Question: THE PROGRAM:
This is a program that attempts to create a gibberish statement after being given a list of starting words of a sentence (seedBank) and a dictionary of word pairs (pairs) which contains information from a text file as to which words follow which.
An example for a text.txt file containing 'This is a cat. He is a dog.' would mean we would input the following:
'''
seedBank = ['This', 'He']
pairs = { 'This':['is'],'is':['a','a'],'a':['cat','dog'],'He':['is'] }
'''
Therefore the function uses these inputs to create a random generated sentence that makes vague sense as it follows a semi-grammatically correct format.
'''
def gibberish_sentence(seedBank, pairs):
gibSentence = []
gibSentence.append(random.choice(seedBank)) #random seed
x = gibSentence[0]
while(pairs.get(x)is not None): #Loop while value x is a key in the dictionairy
y = random.choice(pairs.get(x)) #random value of key x
gibSentence.append(y) #random value is added to main string
x = y #key x is reset to y
return ' '.join(gibSentence) #String
'''
THE PROBLEM:
This program works fine for passing small sentences like the one above with a set defined random.seed(value), however it fails and returns a memory error when given a set of inputs (seedBank and pairs) that are exceedingly large. My question is therefore what problems with this program could potentially cause it to have problems processing larger parameters?
Note these parameters are not in fact massive, i don't have the text document but it wouldn't be too big as to not have enough RAM for example.
Error code:

Thank you so much.
RESOLVED: Thank you! the problem is solved and it was in fact the while condition that was causing issues, this being that it loops through entire texts rather than just ending when it gets to a word that has a fullstop or question mark etc. Essentially this caused it to overload the memory, but thank you to everyone here for helping!
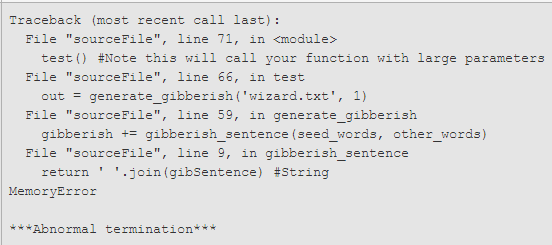
Answer: Without your actual 'pairs' it's hard to tell, but there is a possibility of an infinite loop if all of the words reference each other at some point:
'''
pairs = { 'someone':['thinks'],'thinks':['that','how'],'that':['someone','anyone'],'how':['someone'], 'anyone': ['thinks'] }
'''
will never finish.